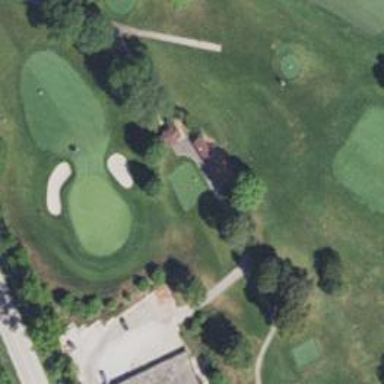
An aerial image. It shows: Golf cartpath that is also road path.